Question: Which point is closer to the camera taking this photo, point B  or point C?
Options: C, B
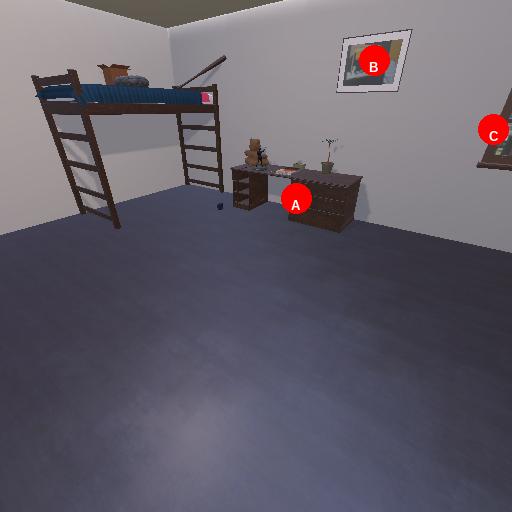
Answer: C